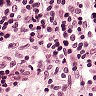
Metastatic tissue present: no